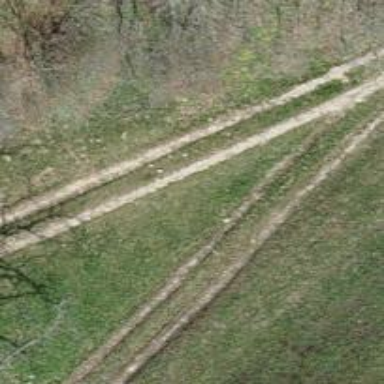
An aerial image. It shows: Well-maintained track road of grade 1.